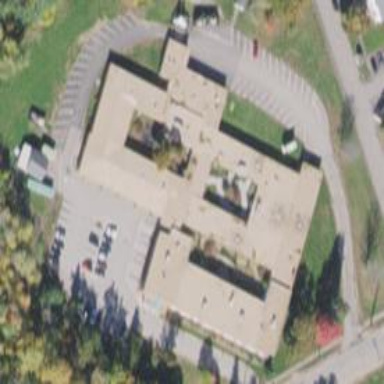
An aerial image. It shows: Nursing home.